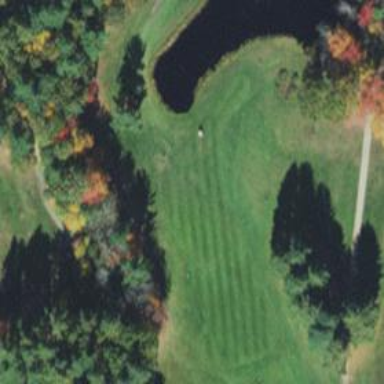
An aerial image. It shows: View of golf hole.